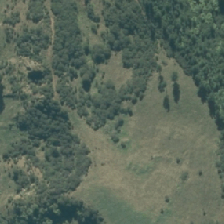
Land cover: high_producing_grassland